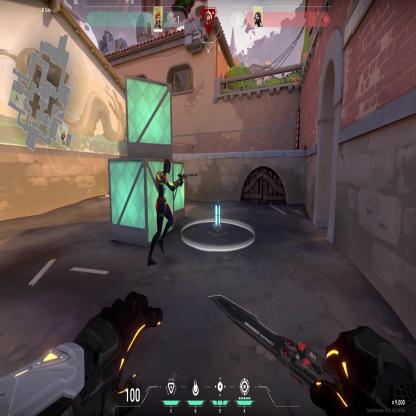
Label: planted spike ; enemy